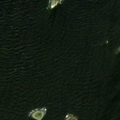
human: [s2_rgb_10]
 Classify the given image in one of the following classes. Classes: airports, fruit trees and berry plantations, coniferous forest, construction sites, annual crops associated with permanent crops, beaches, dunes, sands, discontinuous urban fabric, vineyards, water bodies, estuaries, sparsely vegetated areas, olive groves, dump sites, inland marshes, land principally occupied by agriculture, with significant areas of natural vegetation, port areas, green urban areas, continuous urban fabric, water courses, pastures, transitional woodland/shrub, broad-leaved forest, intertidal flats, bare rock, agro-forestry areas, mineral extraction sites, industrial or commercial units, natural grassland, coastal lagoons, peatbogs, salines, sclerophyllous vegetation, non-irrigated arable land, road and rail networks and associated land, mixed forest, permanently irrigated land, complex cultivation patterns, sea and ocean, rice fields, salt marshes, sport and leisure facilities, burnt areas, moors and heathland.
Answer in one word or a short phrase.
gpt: sea and ocean